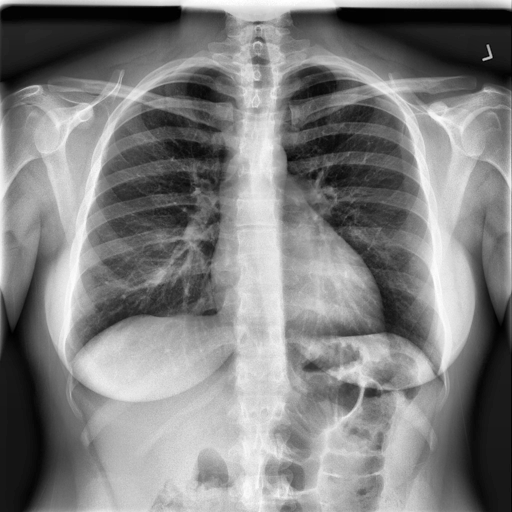
Finding: NORMAL